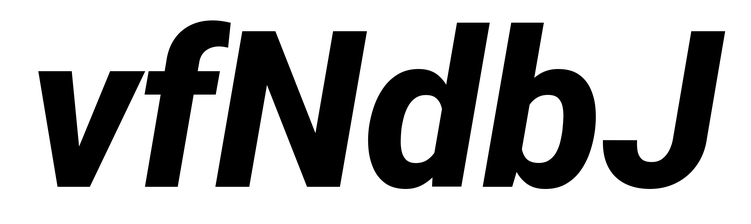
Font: Roboto-Italic_ExtraBold_Italic